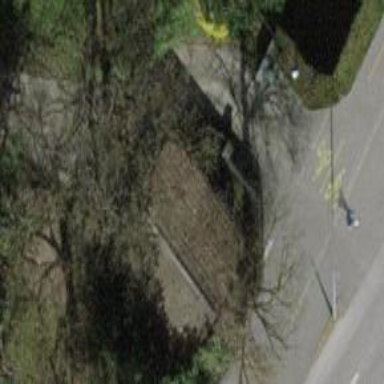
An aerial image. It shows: View of roof of building.